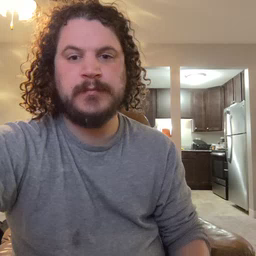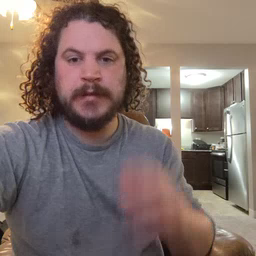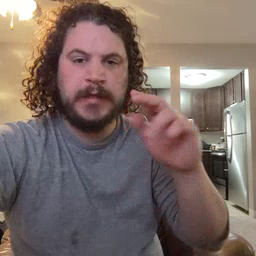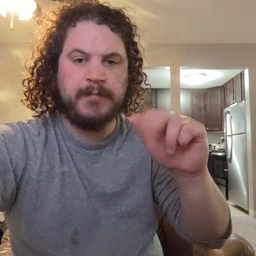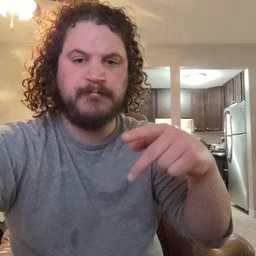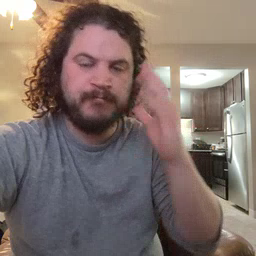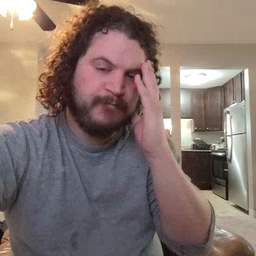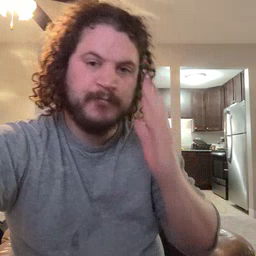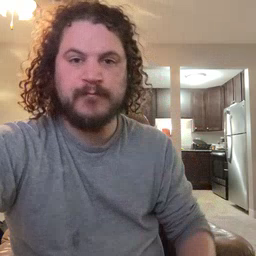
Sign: nap